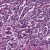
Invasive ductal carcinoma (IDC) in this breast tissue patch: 1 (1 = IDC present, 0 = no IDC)